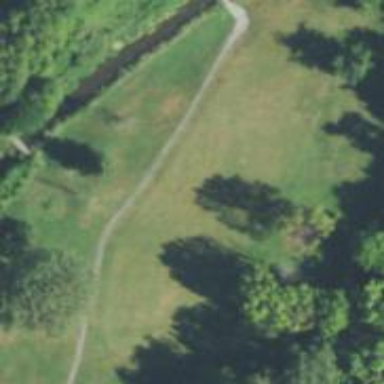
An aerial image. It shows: Pathway for golfing.